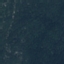
Land use / land cover: Forest